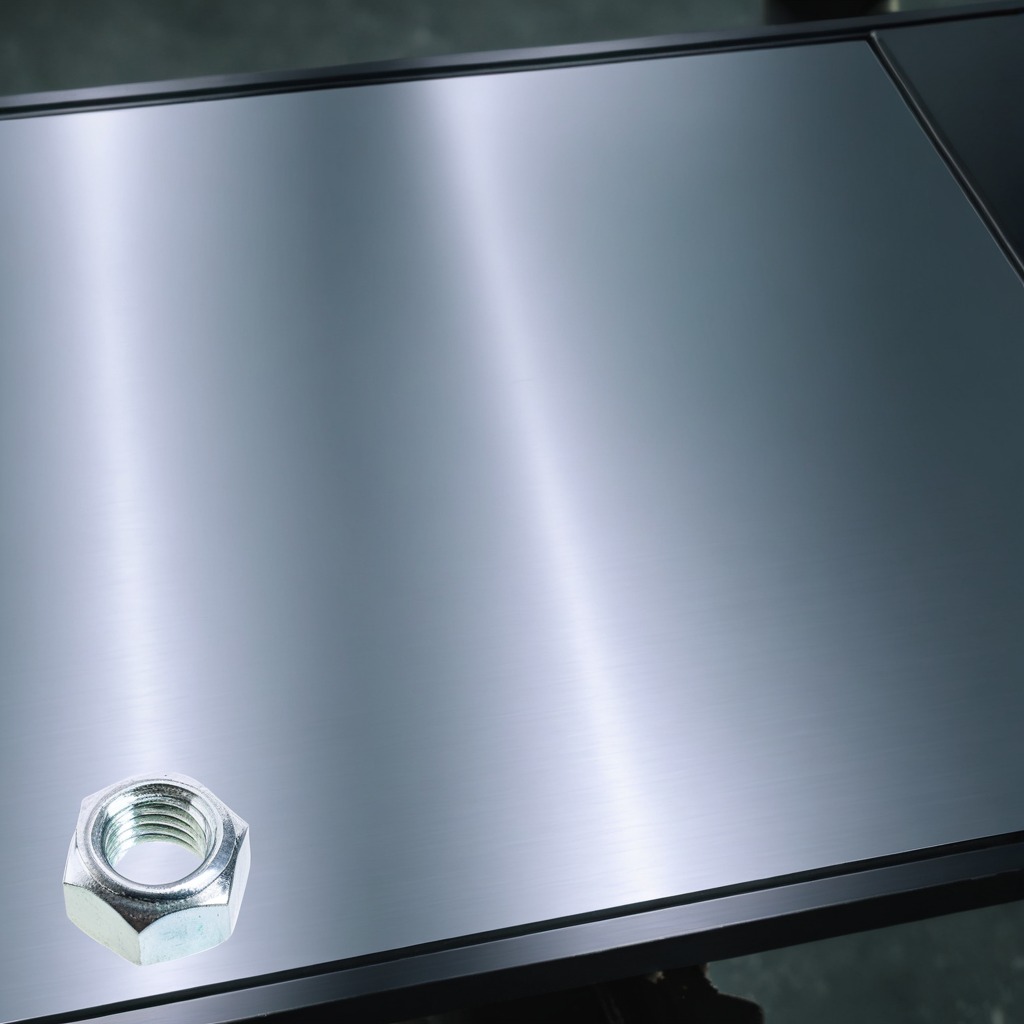
A metal nut is lying on a metal table in a machine shop under fluorescent lights.